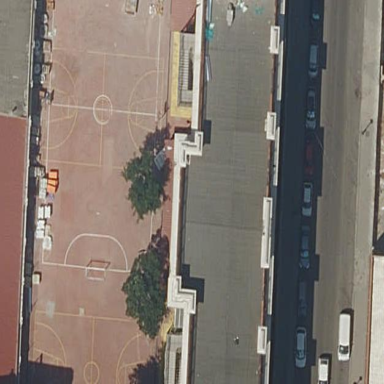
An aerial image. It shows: School building.